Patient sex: M
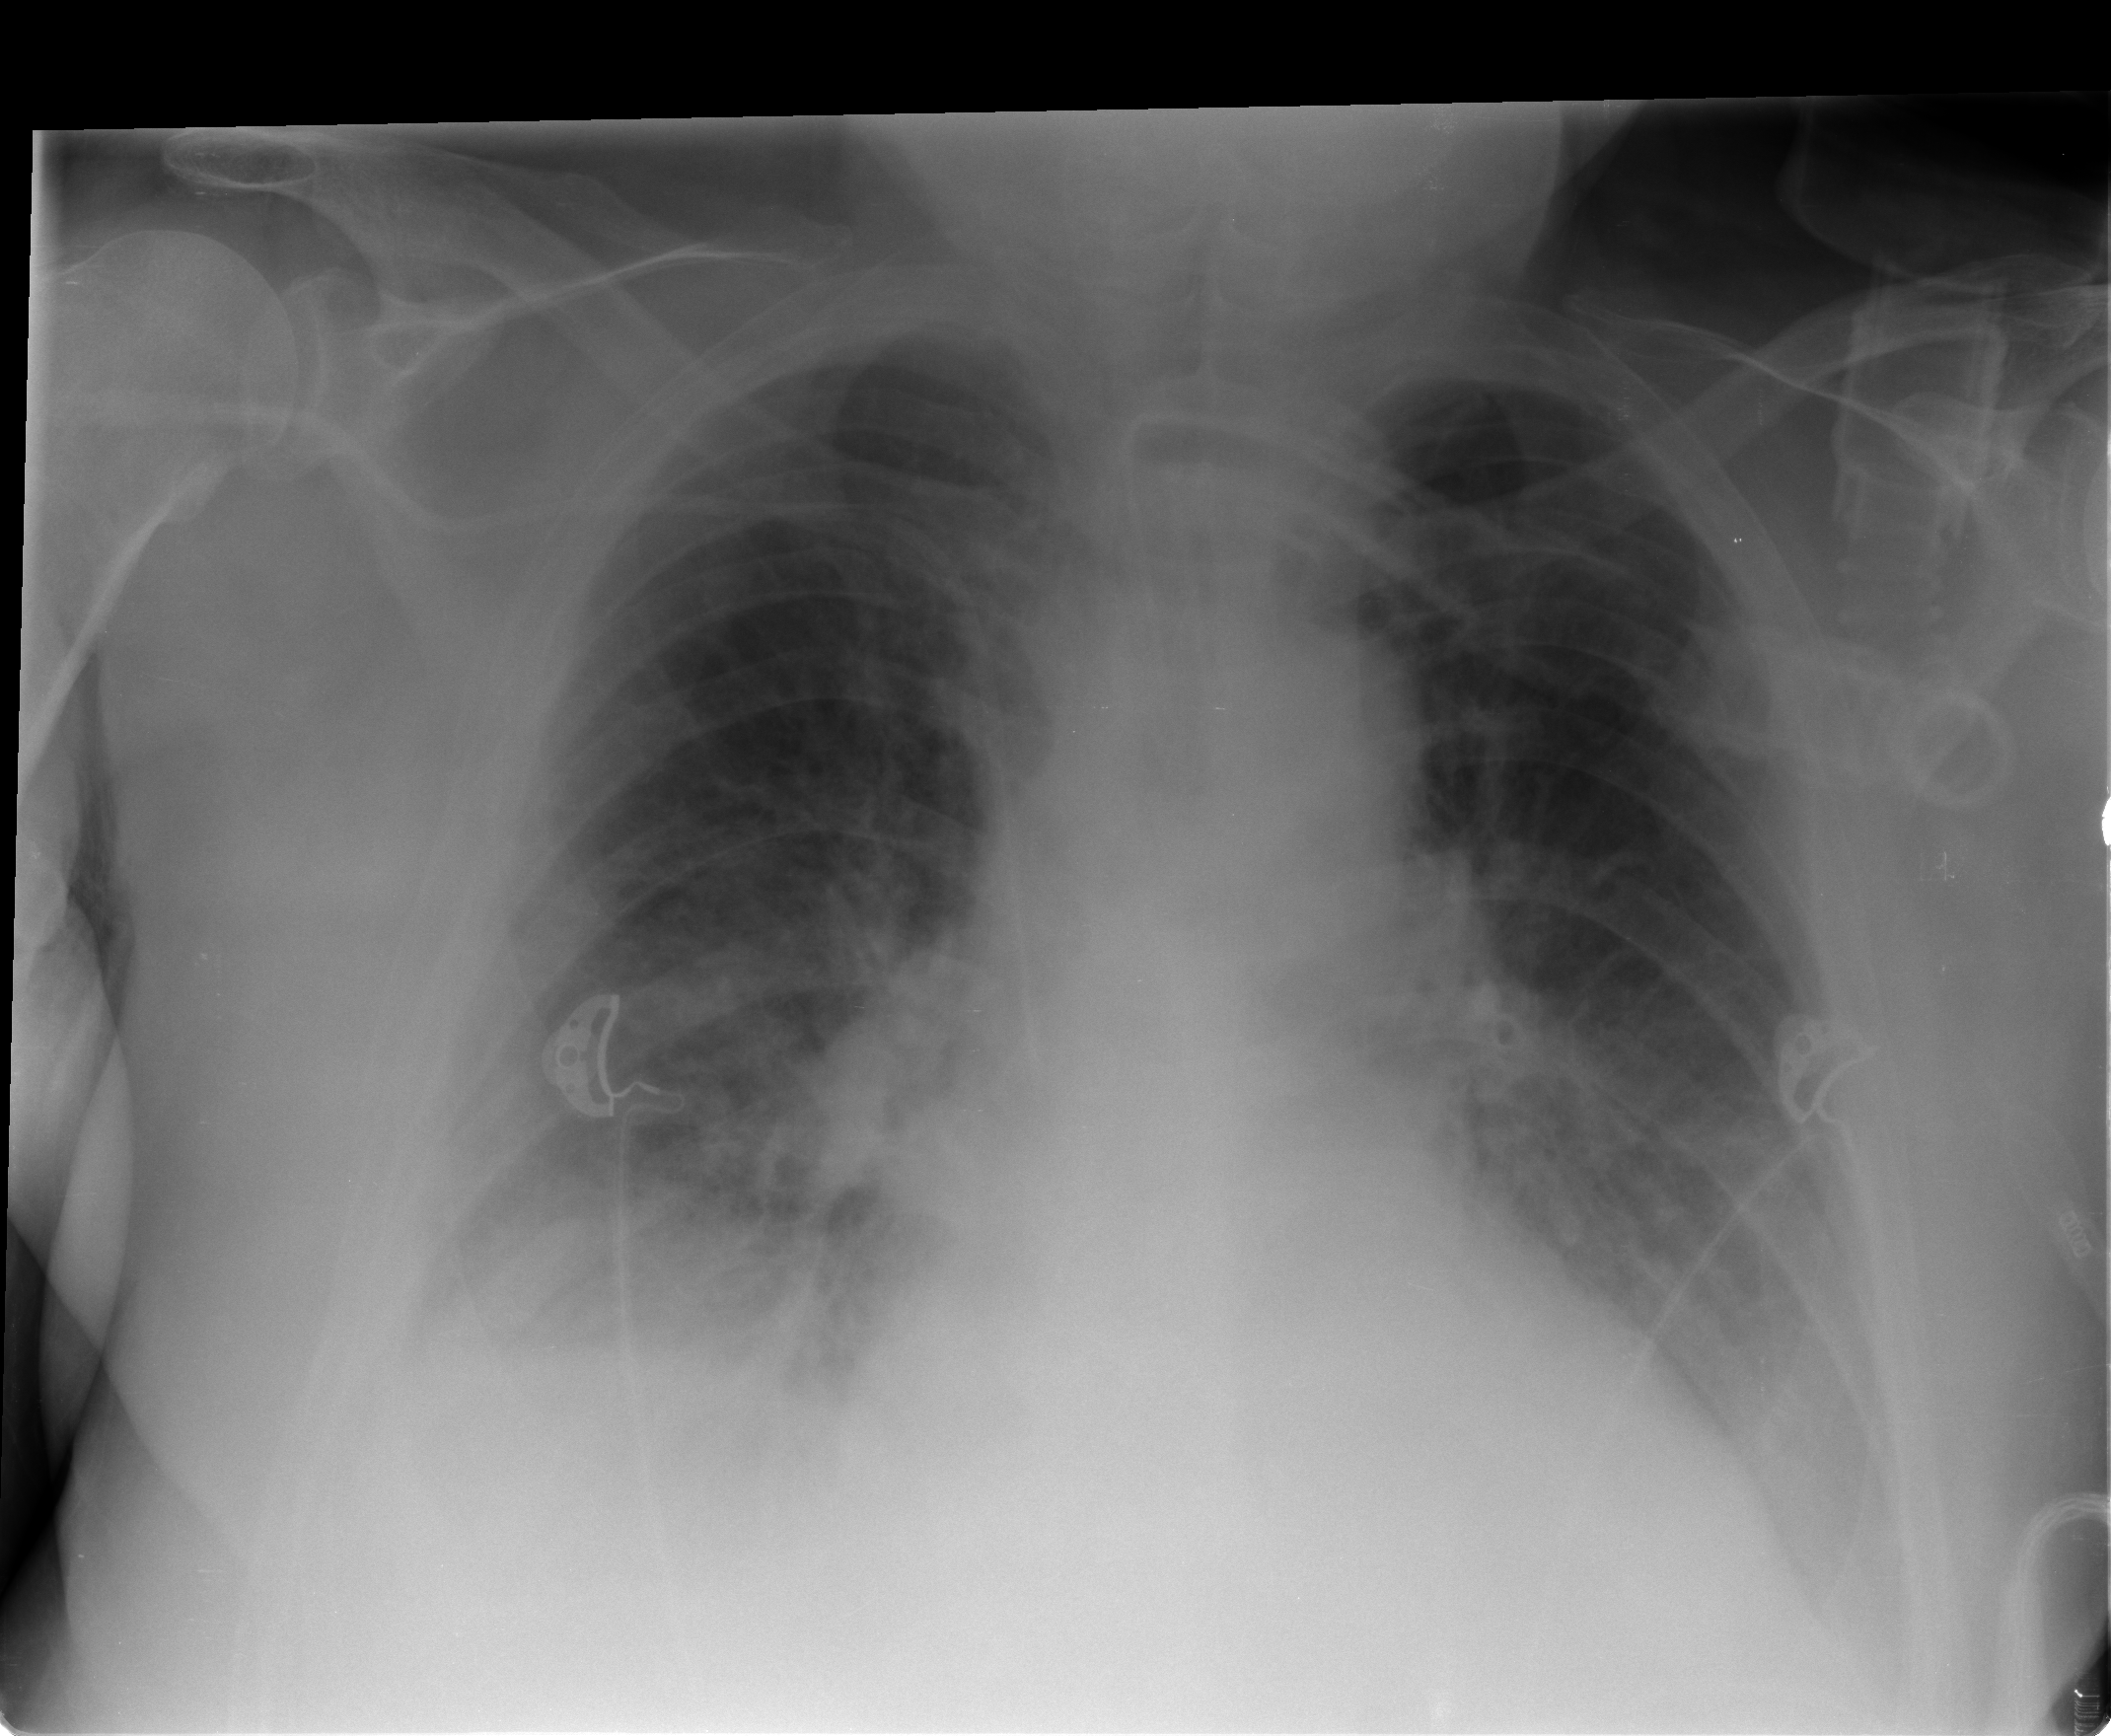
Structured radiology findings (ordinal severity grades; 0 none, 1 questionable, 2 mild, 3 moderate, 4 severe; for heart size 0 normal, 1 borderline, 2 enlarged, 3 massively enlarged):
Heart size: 0
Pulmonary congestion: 2
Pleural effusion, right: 2
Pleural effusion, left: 2
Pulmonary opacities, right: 1
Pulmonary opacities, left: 1
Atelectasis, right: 2
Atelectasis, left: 2